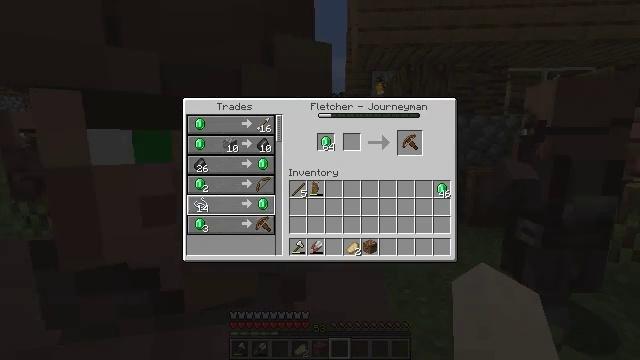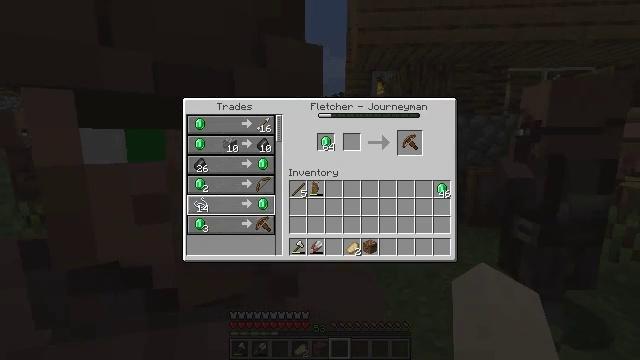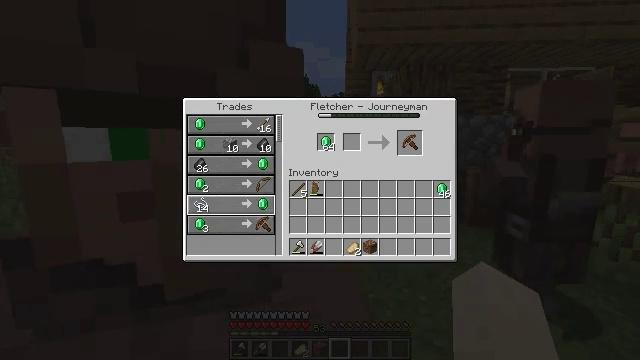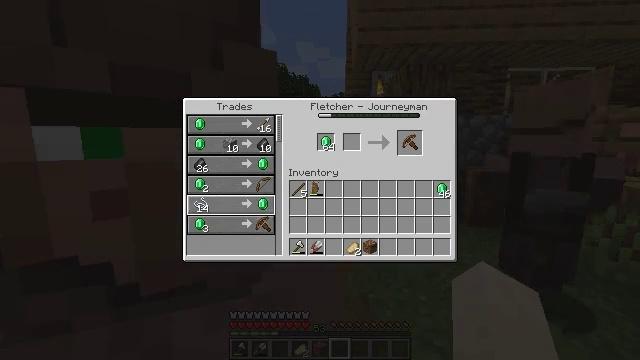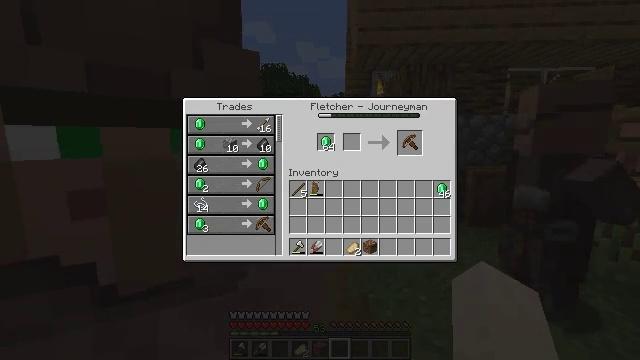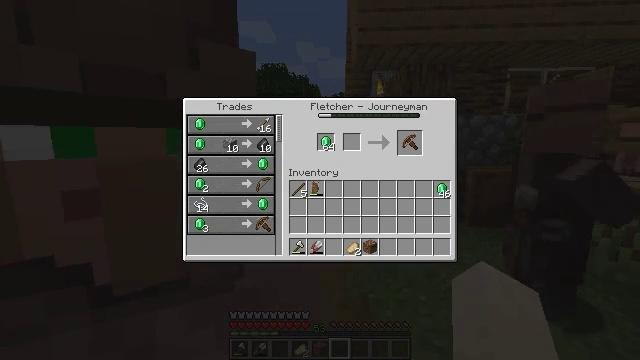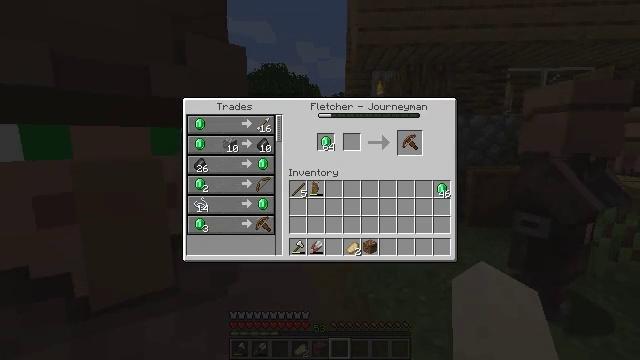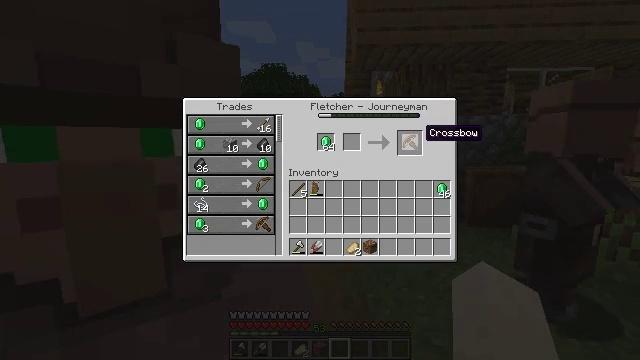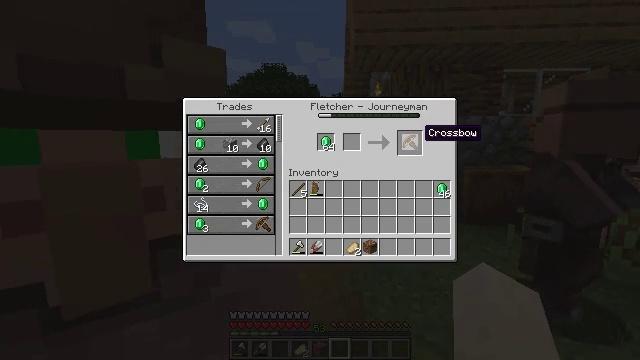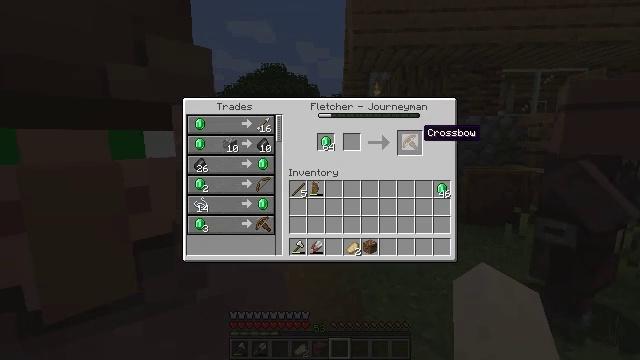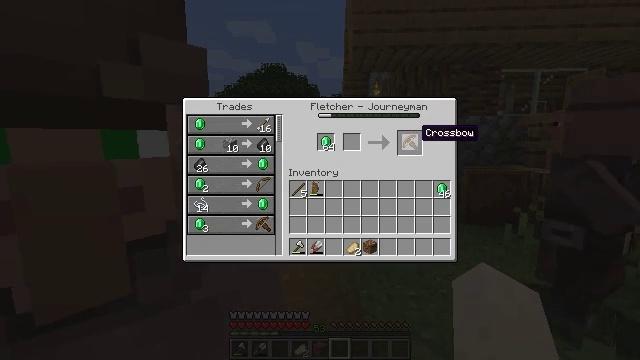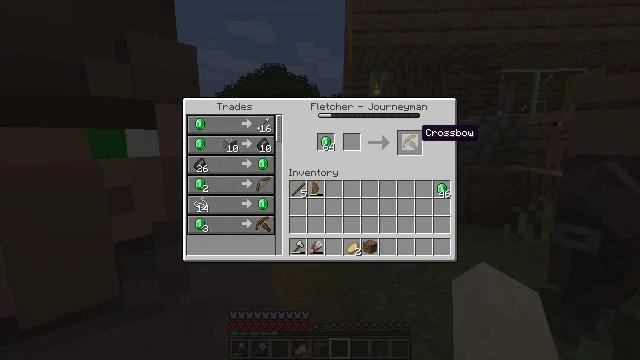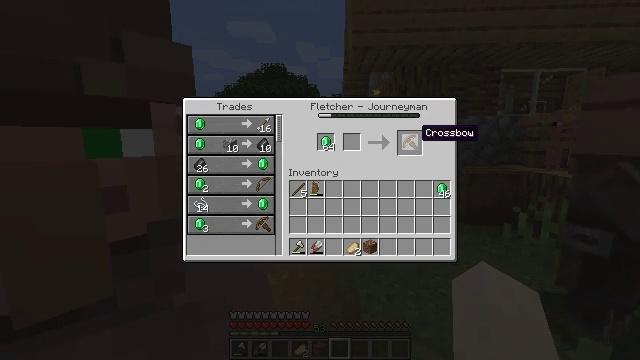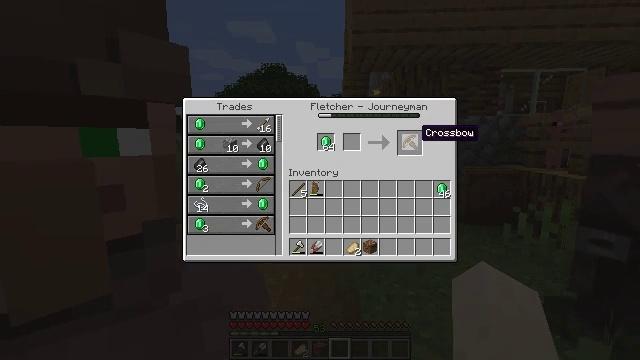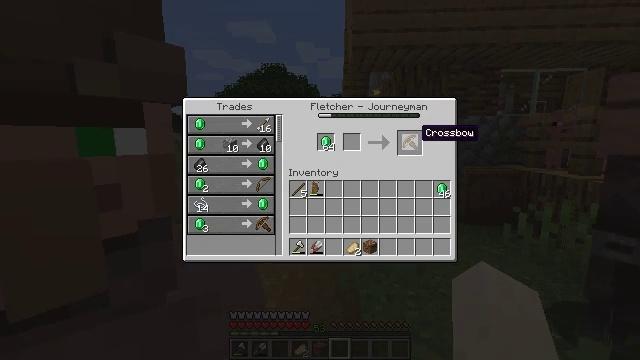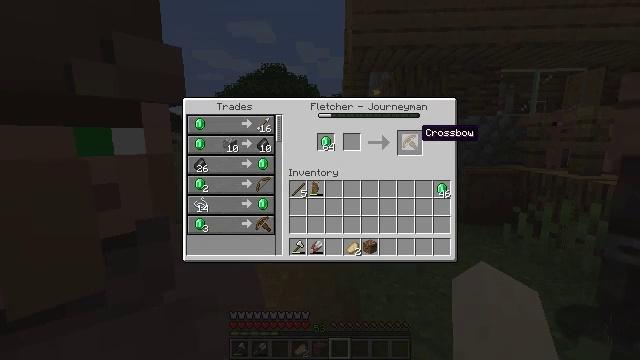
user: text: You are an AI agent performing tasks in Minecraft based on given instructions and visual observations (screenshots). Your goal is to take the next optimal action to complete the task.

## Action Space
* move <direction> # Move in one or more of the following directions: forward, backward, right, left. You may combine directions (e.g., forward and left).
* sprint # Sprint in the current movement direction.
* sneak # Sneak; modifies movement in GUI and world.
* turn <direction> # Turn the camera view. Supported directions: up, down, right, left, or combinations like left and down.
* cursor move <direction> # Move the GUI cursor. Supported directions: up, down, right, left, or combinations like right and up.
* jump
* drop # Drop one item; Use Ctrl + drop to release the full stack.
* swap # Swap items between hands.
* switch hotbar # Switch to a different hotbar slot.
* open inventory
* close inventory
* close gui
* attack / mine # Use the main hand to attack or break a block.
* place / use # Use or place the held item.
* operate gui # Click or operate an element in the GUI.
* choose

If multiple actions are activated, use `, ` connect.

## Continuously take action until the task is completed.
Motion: motion action
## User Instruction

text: Create a crossbow with gathered materials.
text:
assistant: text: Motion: no_op
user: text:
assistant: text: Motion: no_op
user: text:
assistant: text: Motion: cursor move right
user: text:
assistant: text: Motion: cursor move right and up
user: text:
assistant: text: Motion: cursor move right and up
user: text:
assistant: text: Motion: cursor move right and up
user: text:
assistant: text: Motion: no_op
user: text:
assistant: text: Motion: no_op
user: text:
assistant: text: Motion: no_op
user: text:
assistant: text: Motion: no_op
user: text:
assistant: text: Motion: no_op
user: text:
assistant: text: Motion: no_op
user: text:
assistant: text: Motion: no_op
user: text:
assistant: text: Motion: no_op
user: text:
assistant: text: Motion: no_op
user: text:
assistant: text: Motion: no_op
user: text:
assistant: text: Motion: no_op
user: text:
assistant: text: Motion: no_op
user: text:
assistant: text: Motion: no_op
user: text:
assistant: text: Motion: no_op
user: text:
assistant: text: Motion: no_op
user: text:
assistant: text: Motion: no_op
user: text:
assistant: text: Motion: no_op
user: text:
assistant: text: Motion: no_op
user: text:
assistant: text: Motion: no_op
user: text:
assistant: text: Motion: no_op
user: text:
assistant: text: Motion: no_op
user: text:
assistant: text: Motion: no_op
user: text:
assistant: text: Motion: no_op
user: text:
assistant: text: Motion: no_op